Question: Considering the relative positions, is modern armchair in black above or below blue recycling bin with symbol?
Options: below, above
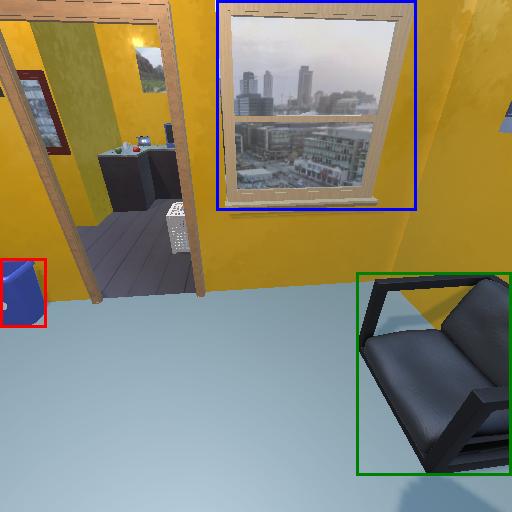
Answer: below